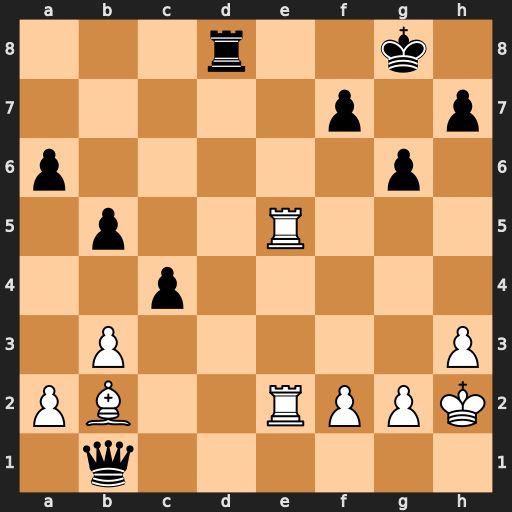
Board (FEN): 3r2k1/5p1p/p5p1/1p2R3/2p5/1P5P/PB2RPPK/1q6
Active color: w
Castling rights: -
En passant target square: -
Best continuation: Re8+ Rxe8 Rxe8#